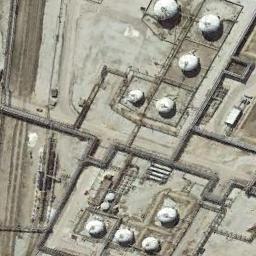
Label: storage_tank